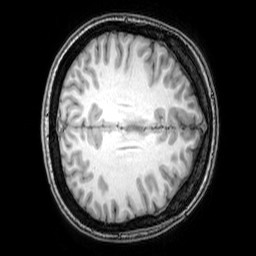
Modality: T1w
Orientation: axial
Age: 22
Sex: female
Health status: healthy
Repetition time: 0.081 s
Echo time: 0.037 s